Aerial crown-view tile of a tropical tree (Barro Colorado Island, Panama), acquired 20240716:
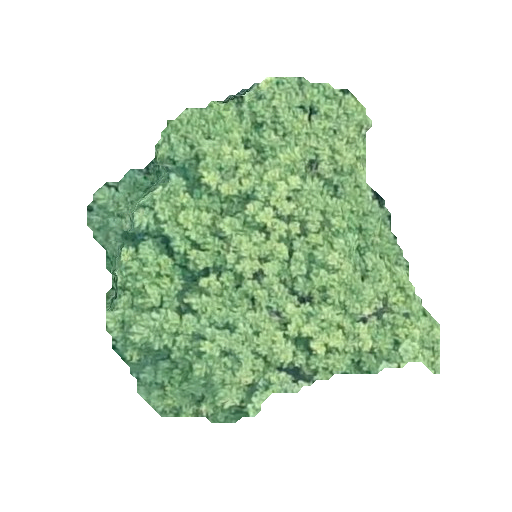
Species: Spondias radlkoferi
GBIF accepted scientific name: Spondias radlkoferi
Crown area: 129.057 m²